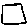
Label: square